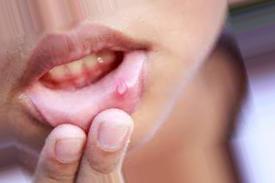
Condition: Mouth Ulcer